Aerial crown-view tile of a tropical tree (Barro Colorado Island, Panama), acquired 20250124:
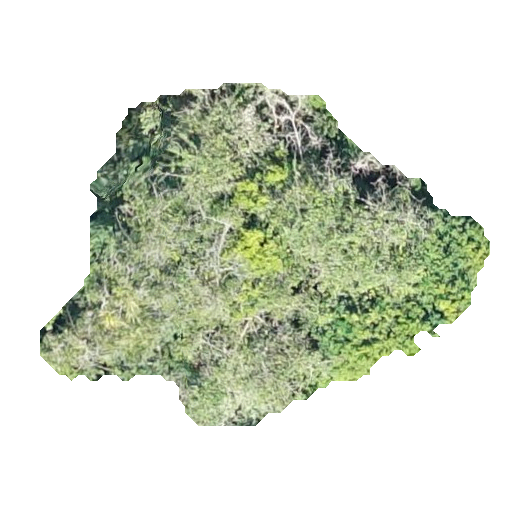
Species: Hura crepitans
GBIF accepted scientific name: Hura crepitans
Crown area: 147.266 m²